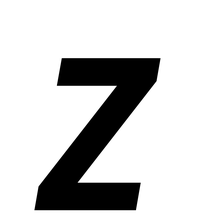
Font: Roboto-Italic_Condensed_Medium_Italic